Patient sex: F
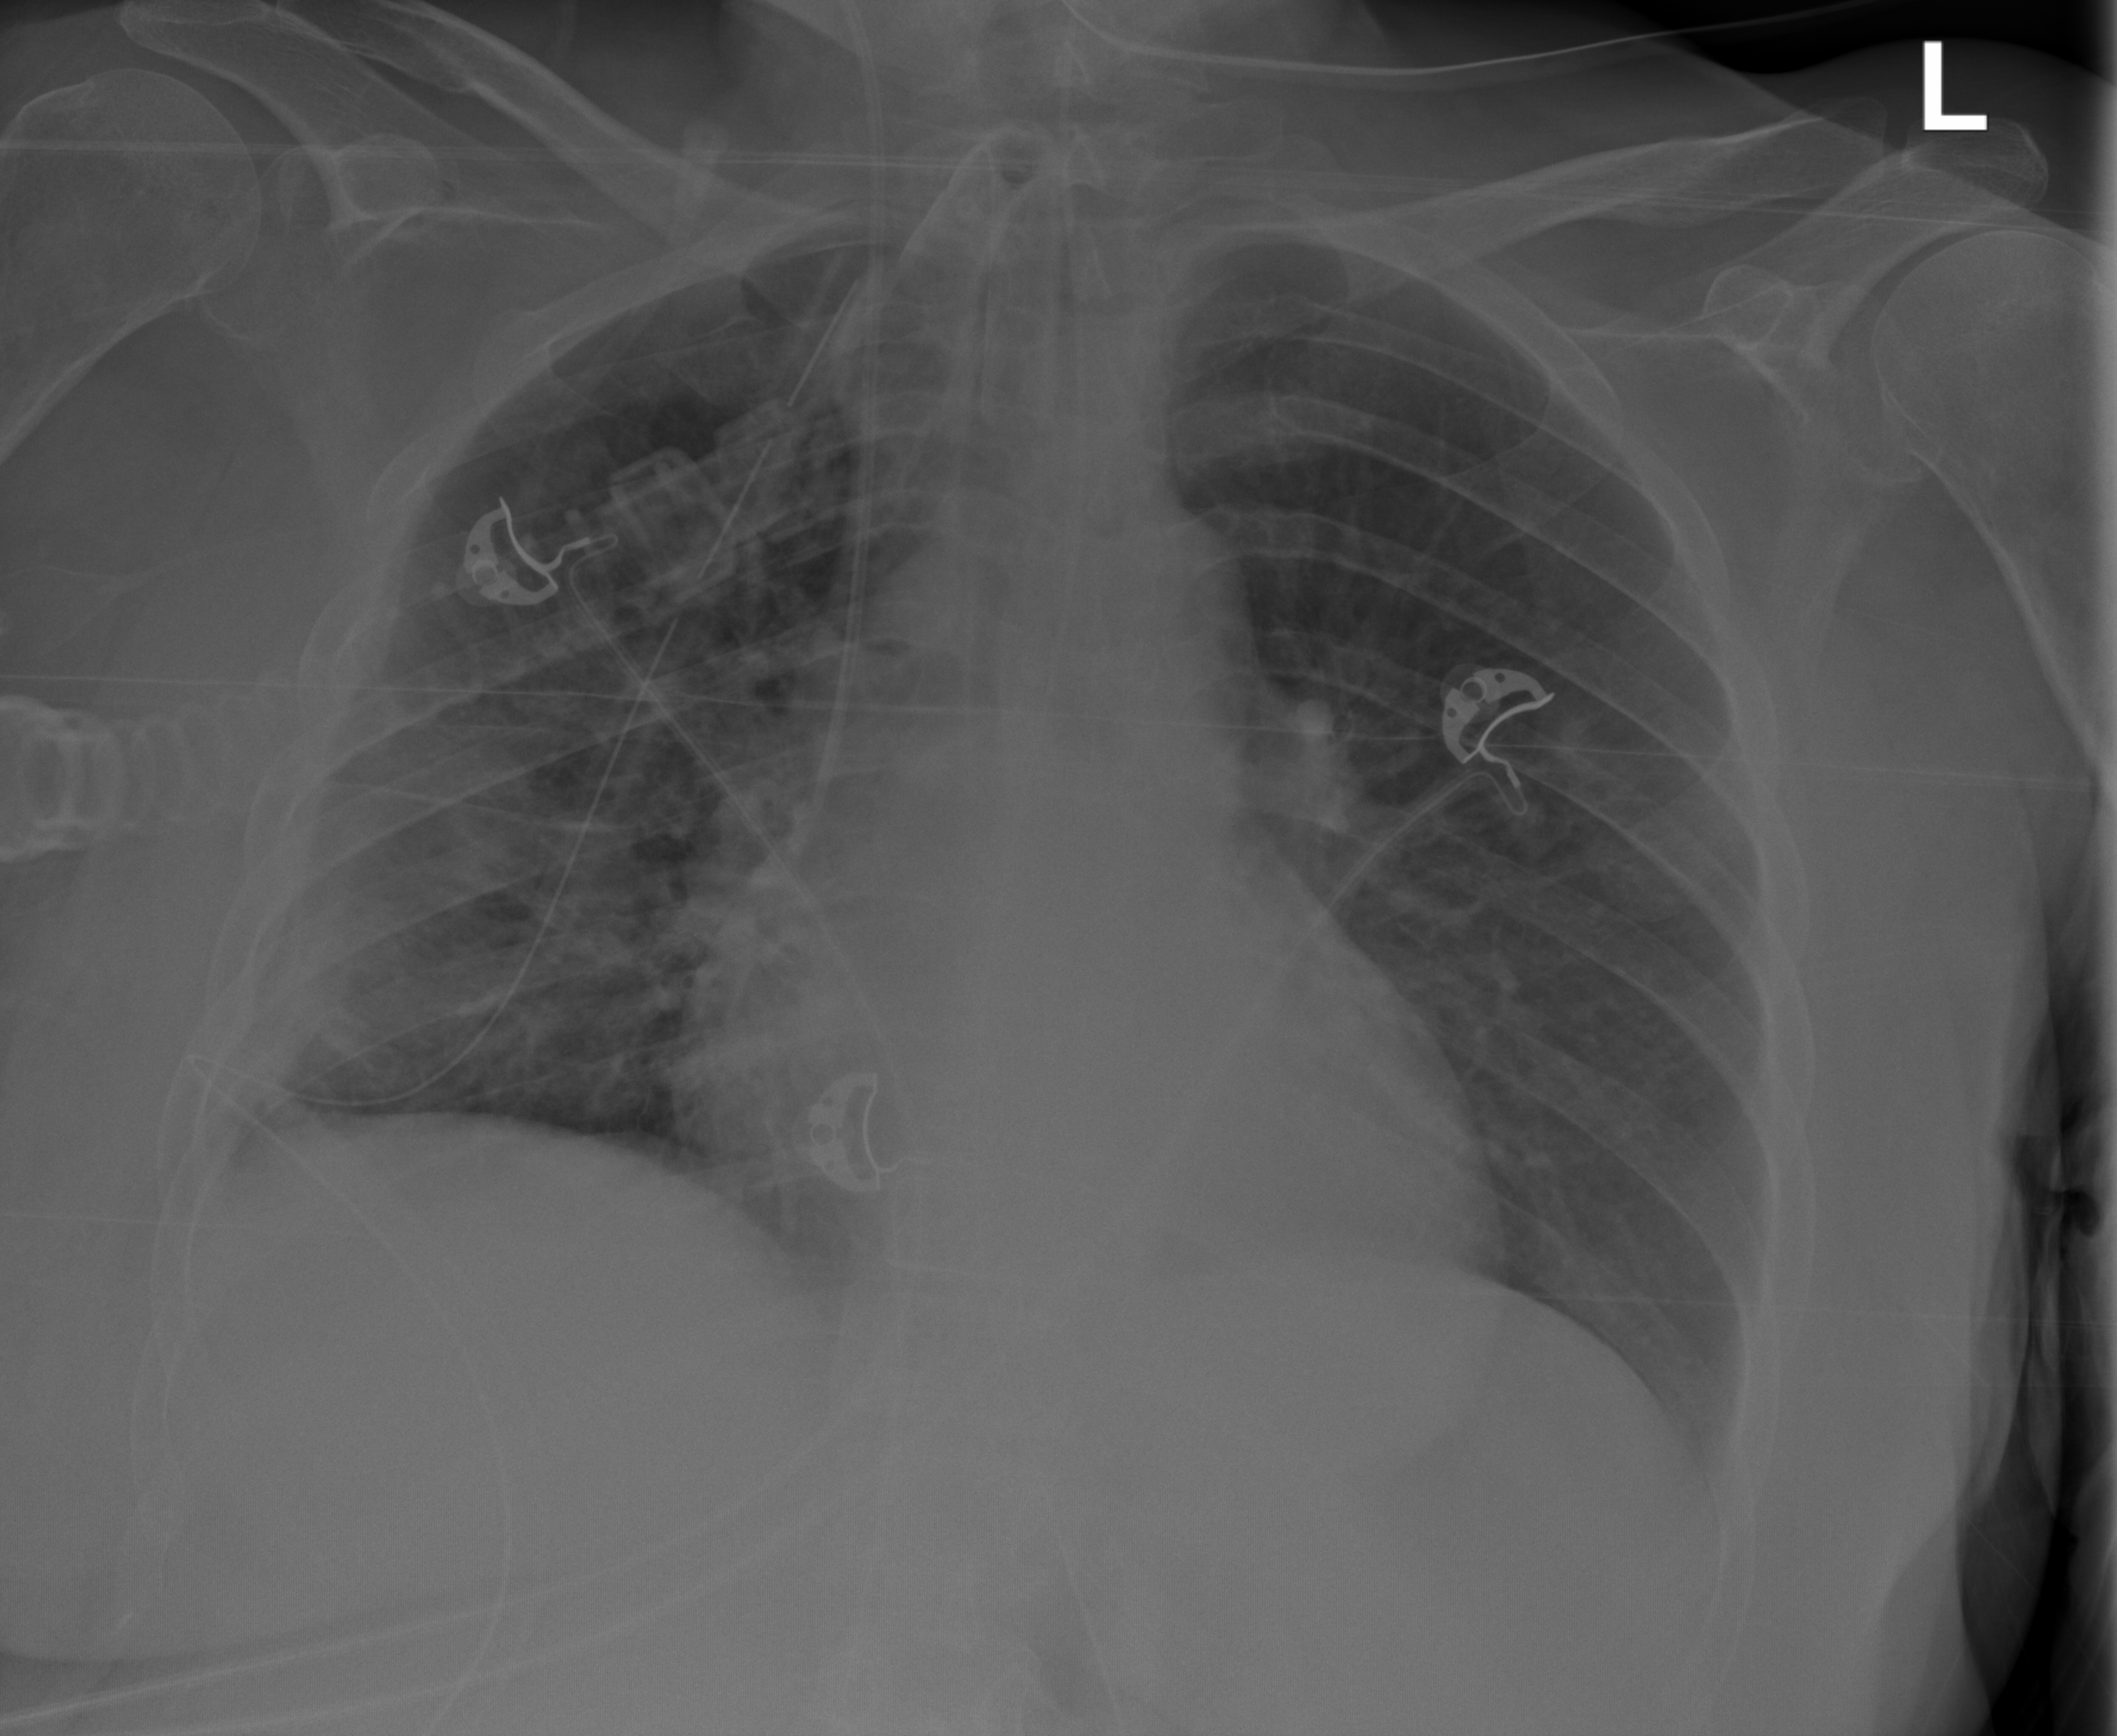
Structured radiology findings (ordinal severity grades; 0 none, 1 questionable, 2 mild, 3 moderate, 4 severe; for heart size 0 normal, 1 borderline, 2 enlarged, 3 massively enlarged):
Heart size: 2
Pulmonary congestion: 2
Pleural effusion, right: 2
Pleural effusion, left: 0
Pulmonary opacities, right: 2
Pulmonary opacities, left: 0
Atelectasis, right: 3
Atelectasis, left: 0